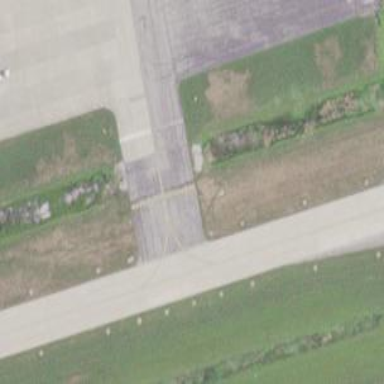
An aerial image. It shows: Image of taxiway at airport.